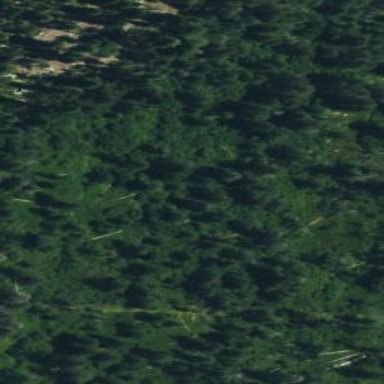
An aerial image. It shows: Wet meadow with woodland vegetation.